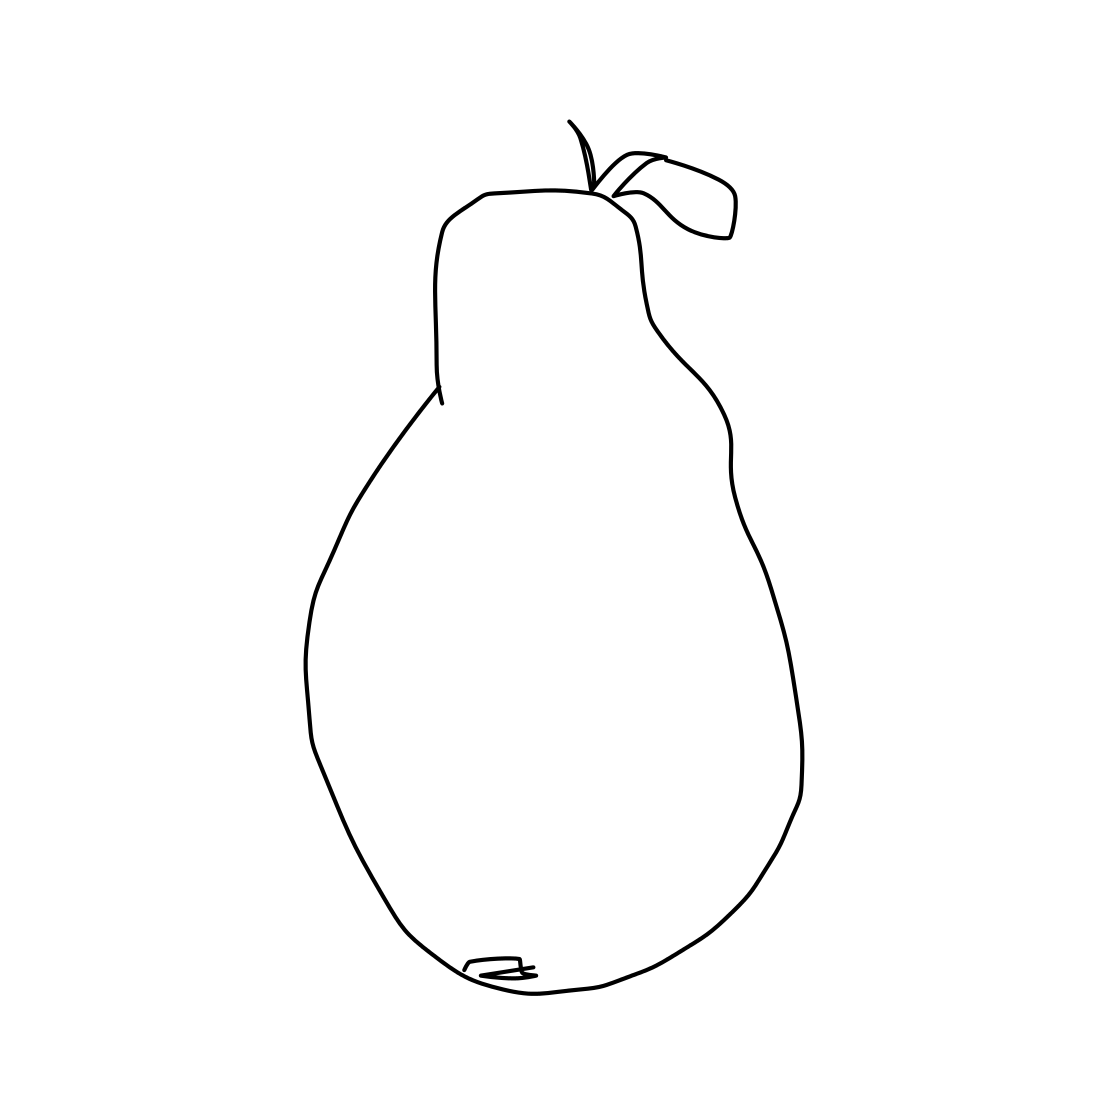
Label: pear